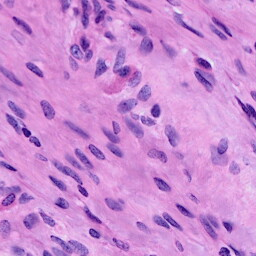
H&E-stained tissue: Cervix